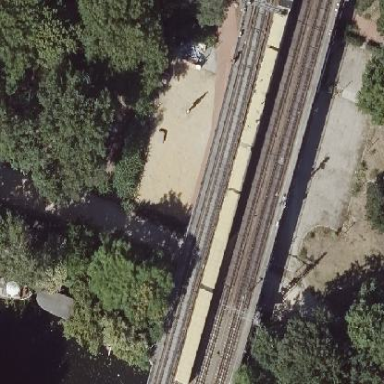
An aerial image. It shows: Viaduct building with flat roof.